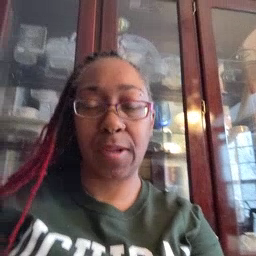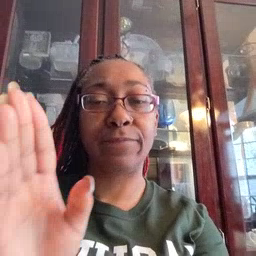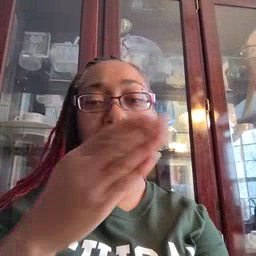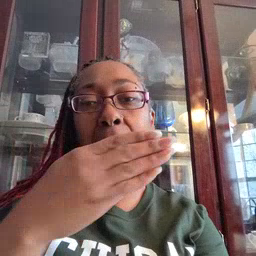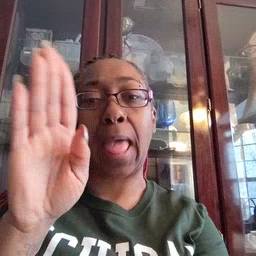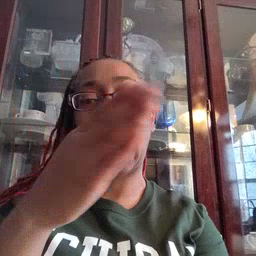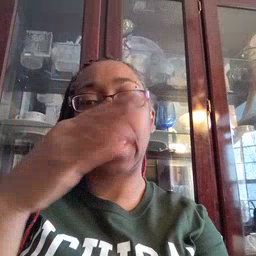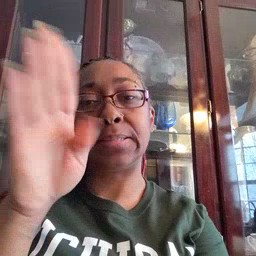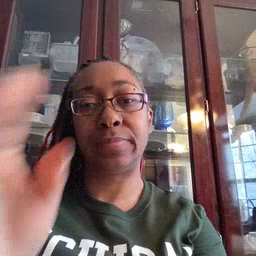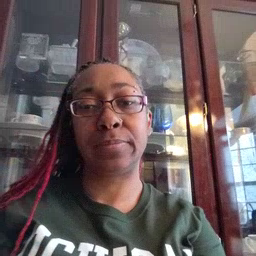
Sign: flag